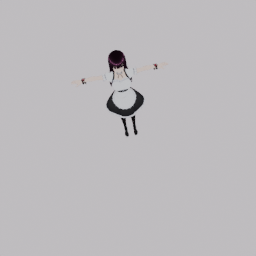
Label: people